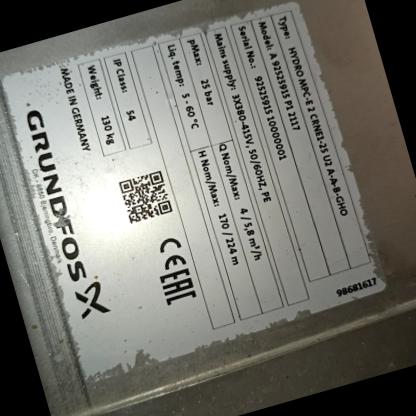
Klasa: tabliczka-znamionowa